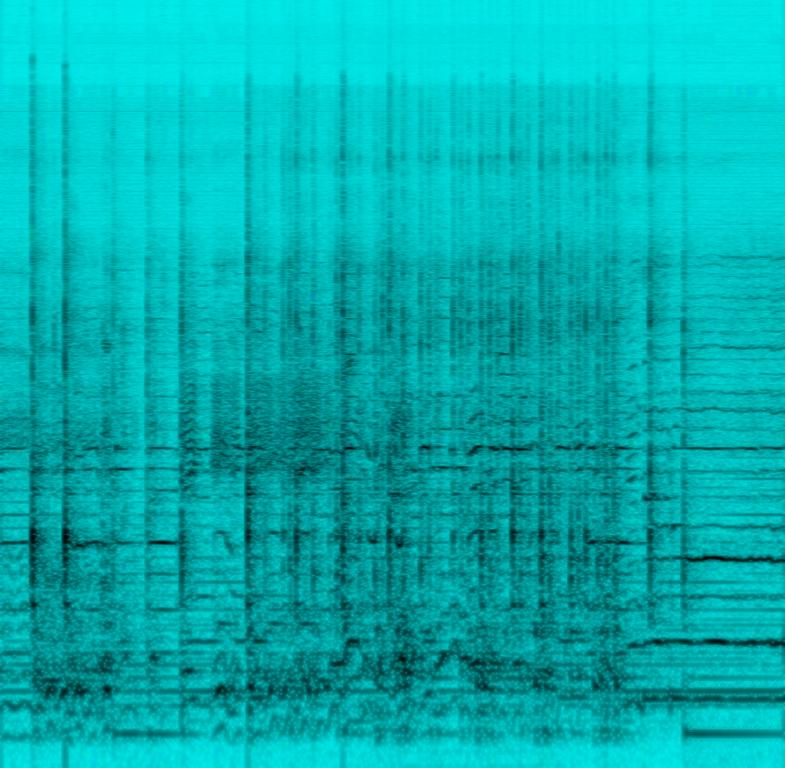
This audio contains a deeper male voice singing along with the rhythm played on a mridangam while someone is playing te melody on a viola. A second male voice starts singing in a higher register. In the background you can hear a shrutibox playing a drone chord. This song may be playing during a concert.